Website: home-depot
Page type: newsletter-management
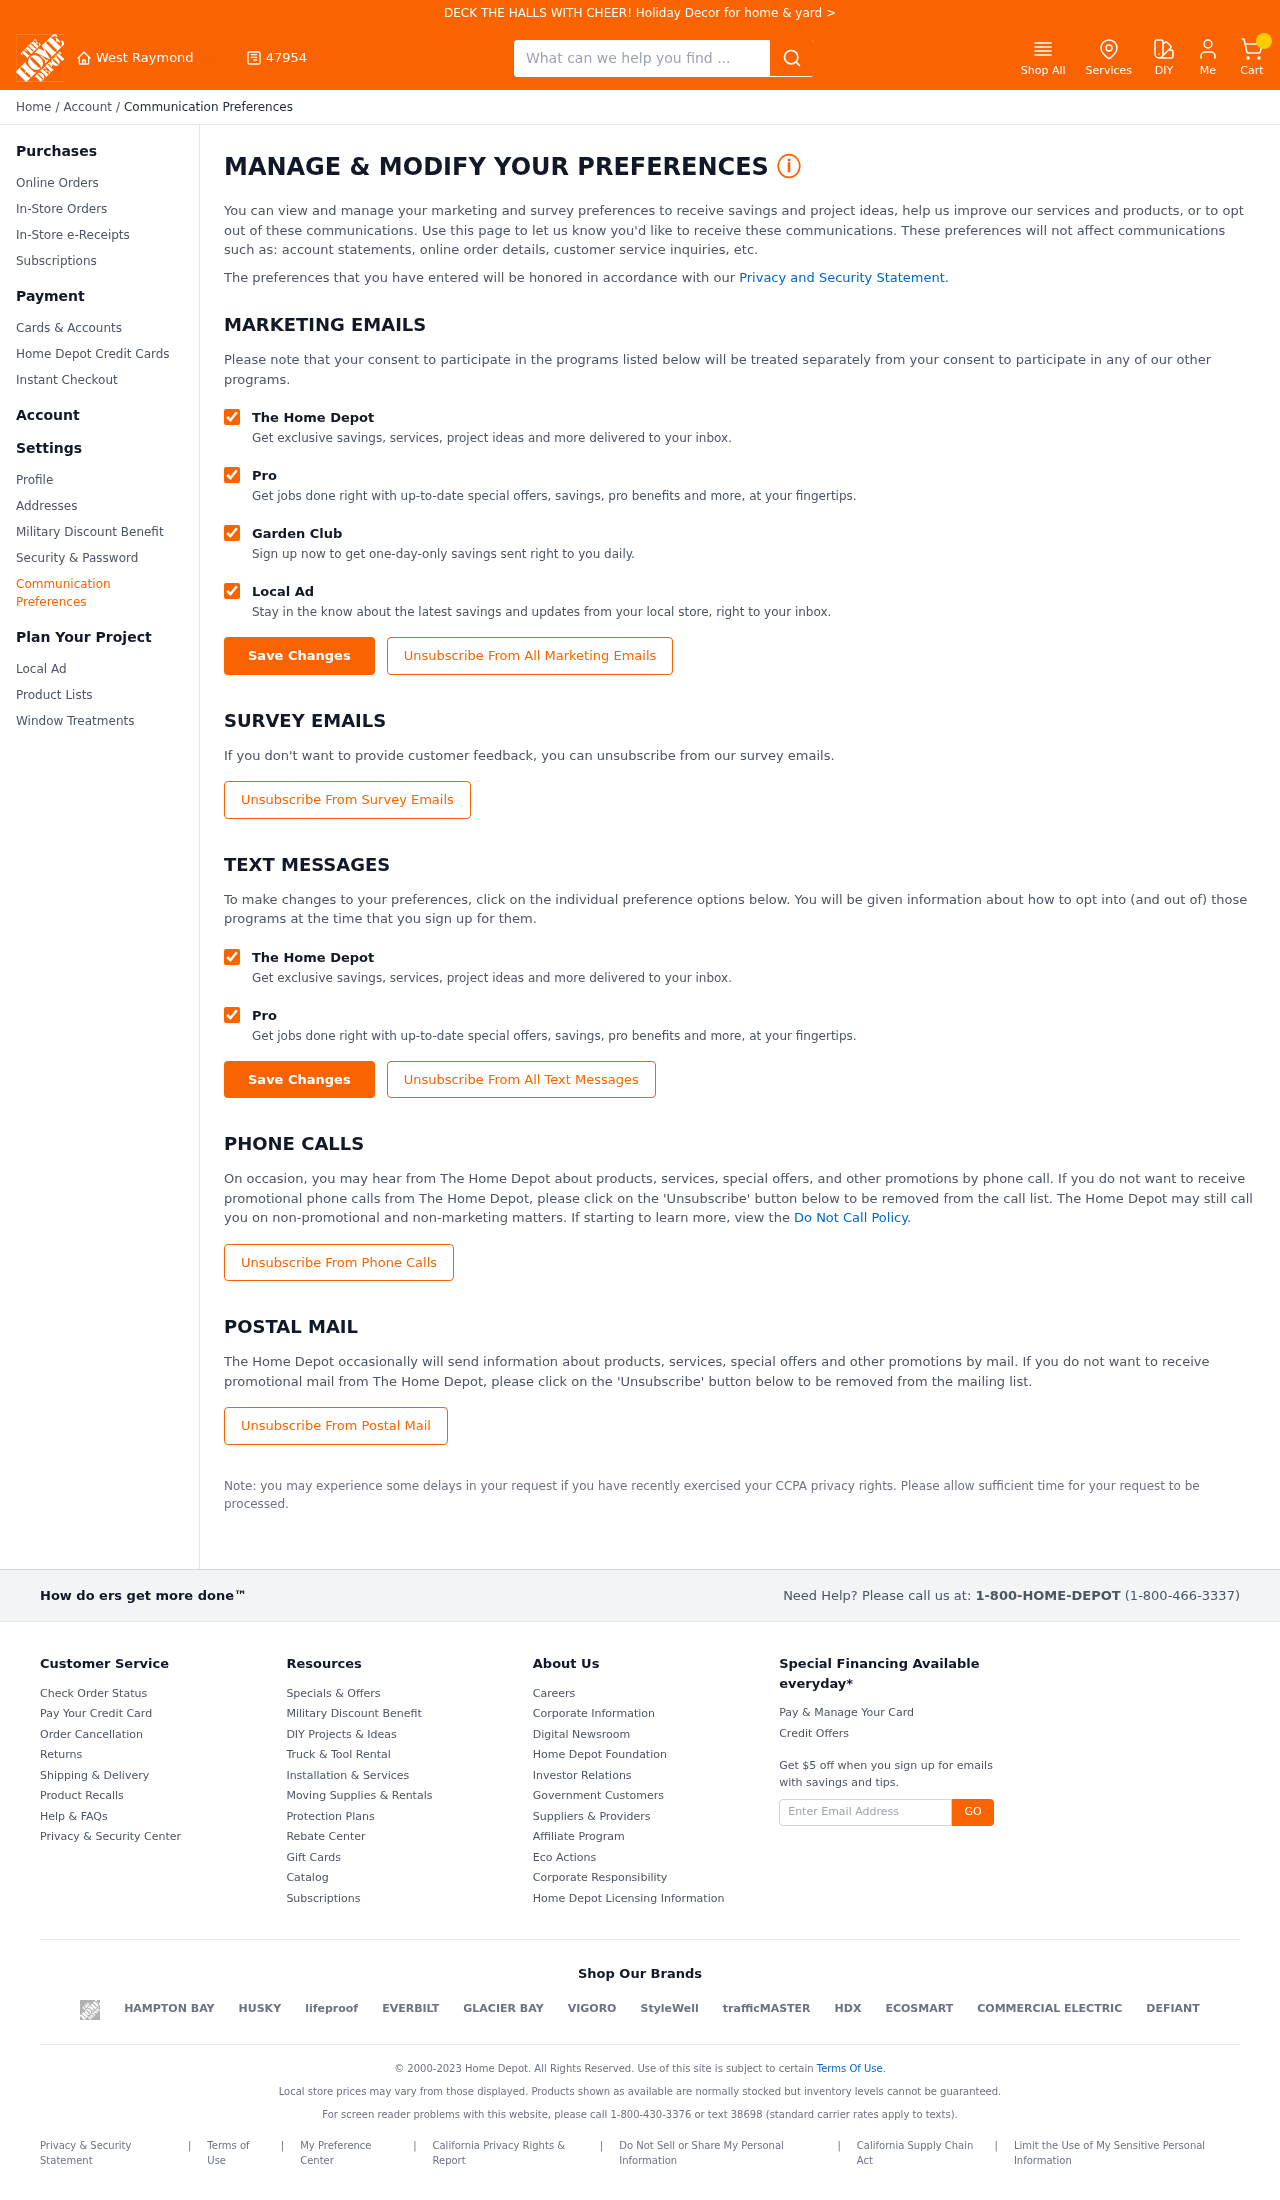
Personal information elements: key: PII_CITY
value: West Raymond
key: PII_POSTCODE
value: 47954
Search elements: key: HEADER_SEARCH
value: What can we help you find ...